Question: I have created drawer layout sample application, it's working fine, my problem is drawer layout working in right to left perfectly but I am trying to move icon left side to right side but it's not working give me your suggestion..!!! This is possible or not?

'''
<android.support.v4.widget.DrawerLayout xmlns:android="http://schemas.android.com/apk/res/android"
android:id="@+id/drawer_layout"
android:layout_width="match_parent"
android:layout_height="match_parent"
android:layout_gravity="right" >
<!-- The main content view -->
<FrameLayout
android:id="@+id/content_frame"
android:layout_width="match_parent"
android:layout_height="match_parent"
/>
<!-- The navigation drawer -->
<ListView
android:id="@+id/drawer_list"
android:layout_width="240dp"
android:layout_height="match_parent"
android:layout_gravity="right"
android:background="#111"
android:choiceMode="singleChoice"
android:divider="@android:color/transparent"
android:dividerHeight="0dp" />
</android.support.v4.widget.DrawerLayout>
'''
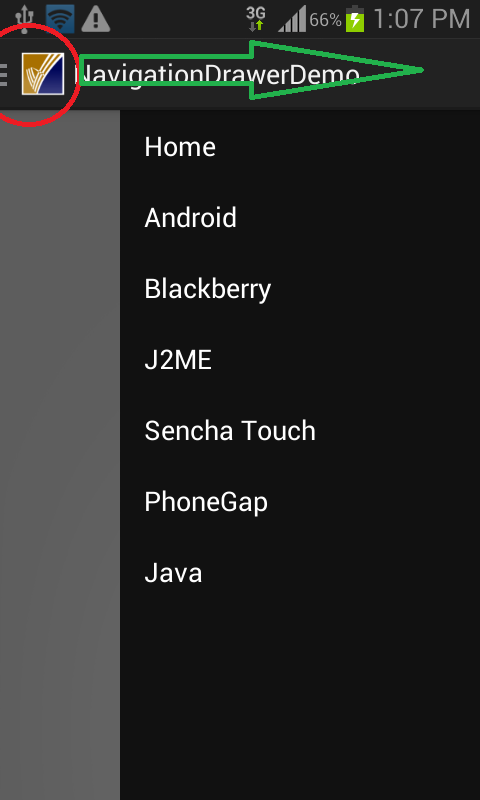
Answer: This icon represents navigation menu, which by design has to be on left side of the screen. As per the guidelines, we can although have a navigation drawer on right side, but that shall be used to modify the contents (for example filters). For all such purposes you might want to use ActionbarItem, and put up an ActionItem in right corner of the screen. Click on that action item will open or close the right navigation drawer.
But for sure, as per the design, this animated three lined menu icon, which represents navigation shall be on left hand side.
Just for the information, to put the navigation drawer on right side, you have to change the gravity of navigation drawer as follows:
'''
<?xml version="1.0" encoding="utf-8"?>
<android.support.v4.widget.DrawerLayout xmlns:android="http://schemas.android.com/apk/res/android"
android:id="@+id/drawer_layout"
android:layout_width="match_parent"
android:layout_height="match_parent"
android:background="@color/main_background" >
<!-- The main content view -->
<FrameLayout
android:id="@+id/content_frame"
android:layout_width="match_parent"
android:layout_height="match_parent" >
</FrameLayout>
<!-- The navigation drawer -->
<LinearLayout
android:id="@+id/right_drawer"
android:layout_width="280dp"
android:layout_gravity="end"
android:layout_height="match_parent"
android:orientation="vertical" />
</android.support.v4.widget.DrawerLayout>
'''
Also, in this case you really really want the navigation menu icon, on right either use custom header layouts or a library like ActionBarSherlock to edit it.
I hope this helps!